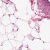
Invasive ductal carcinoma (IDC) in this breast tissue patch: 0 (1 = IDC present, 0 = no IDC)